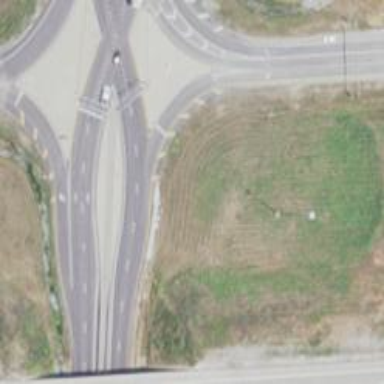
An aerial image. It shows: Motorway link at Diverging Diamond Interchange (DDI) junction.